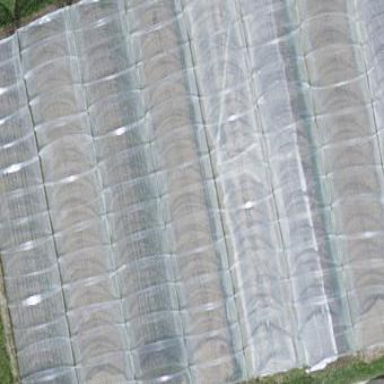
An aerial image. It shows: Greenhouse.